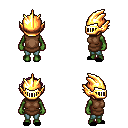
a pixel art fantasy rpg character, female body template, orc, green skin, brown tunic, teal pants, white blonde short bangs hairstyle, gold helm, black slippers, four views (front, back, left, right), 2x2 character sprite sheet, small pixel art, hard edges, no anti-aliasing